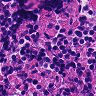
Metastatic tissue present: no